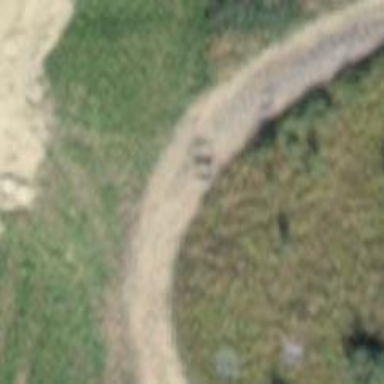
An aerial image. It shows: Track road with grade4 tracktype.